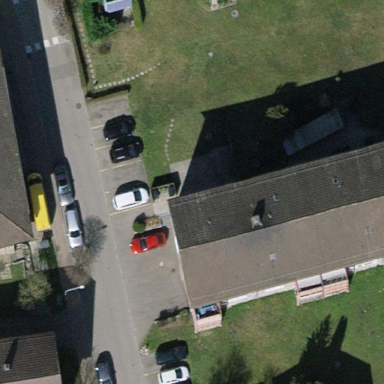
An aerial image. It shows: Building with tile roof.